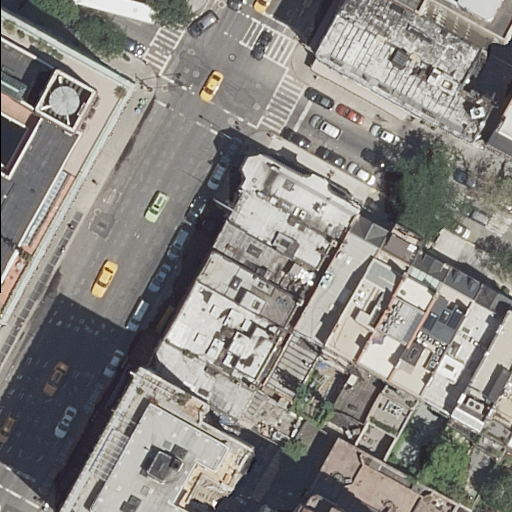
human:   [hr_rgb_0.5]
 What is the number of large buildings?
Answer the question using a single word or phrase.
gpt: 2

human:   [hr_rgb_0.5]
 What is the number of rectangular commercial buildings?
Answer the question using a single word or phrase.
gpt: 0

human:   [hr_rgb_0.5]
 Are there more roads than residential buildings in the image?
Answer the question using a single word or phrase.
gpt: no

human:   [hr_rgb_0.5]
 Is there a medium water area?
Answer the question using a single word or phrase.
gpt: no

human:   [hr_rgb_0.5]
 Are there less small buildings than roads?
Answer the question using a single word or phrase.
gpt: no

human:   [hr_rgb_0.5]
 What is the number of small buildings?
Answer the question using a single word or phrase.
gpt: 5

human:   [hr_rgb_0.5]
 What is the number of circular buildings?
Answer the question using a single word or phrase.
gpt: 0

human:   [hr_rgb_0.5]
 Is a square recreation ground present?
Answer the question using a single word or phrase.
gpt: no

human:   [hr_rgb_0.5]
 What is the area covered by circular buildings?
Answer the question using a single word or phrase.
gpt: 0m2

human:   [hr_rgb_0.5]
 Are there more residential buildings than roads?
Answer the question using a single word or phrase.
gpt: yes

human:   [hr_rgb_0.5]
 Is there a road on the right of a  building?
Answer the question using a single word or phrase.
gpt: yes

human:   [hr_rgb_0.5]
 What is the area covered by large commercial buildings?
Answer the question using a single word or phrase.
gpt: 0m2

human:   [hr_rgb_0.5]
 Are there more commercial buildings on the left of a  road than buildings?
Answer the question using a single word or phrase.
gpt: no

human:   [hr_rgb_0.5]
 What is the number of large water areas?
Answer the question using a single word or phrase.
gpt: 0

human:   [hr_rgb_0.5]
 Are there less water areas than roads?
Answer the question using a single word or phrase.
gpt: yes

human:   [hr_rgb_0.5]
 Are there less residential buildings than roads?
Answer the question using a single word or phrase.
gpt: no

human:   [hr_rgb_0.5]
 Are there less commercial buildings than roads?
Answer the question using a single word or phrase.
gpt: yes

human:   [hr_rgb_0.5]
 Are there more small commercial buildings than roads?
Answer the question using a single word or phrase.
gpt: no

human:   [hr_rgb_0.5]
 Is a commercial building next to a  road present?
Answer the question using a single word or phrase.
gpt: no

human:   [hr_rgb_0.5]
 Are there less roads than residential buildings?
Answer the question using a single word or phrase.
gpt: yes

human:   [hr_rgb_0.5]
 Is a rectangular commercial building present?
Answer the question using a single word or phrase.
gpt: no

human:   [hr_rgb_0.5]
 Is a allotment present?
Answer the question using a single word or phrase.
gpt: no

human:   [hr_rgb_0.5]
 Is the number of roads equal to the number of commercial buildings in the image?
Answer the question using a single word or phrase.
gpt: no

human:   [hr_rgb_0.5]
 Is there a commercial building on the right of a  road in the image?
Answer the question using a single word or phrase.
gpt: no

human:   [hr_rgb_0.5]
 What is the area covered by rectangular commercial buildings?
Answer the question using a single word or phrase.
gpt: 0m2

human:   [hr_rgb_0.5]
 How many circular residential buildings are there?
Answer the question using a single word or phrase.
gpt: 0

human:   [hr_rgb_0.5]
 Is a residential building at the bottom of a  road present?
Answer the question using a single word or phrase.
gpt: yes

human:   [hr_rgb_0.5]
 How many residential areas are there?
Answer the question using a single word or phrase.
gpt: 0

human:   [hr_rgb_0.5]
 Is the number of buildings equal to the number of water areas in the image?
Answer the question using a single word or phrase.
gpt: no

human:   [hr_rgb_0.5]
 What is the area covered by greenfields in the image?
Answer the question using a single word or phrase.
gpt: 0m2

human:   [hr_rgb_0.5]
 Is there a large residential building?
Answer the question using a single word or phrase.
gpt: yes

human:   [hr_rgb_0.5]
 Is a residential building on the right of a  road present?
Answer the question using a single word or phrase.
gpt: yes

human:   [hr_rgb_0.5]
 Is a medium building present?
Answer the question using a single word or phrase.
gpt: yes

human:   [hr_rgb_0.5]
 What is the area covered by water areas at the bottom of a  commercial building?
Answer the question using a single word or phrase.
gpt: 0m2

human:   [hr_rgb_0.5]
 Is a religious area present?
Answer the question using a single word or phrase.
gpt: no

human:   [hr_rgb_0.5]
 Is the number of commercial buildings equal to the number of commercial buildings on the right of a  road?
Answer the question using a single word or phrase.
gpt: yes

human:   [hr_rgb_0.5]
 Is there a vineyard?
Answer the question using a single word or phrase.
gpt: no